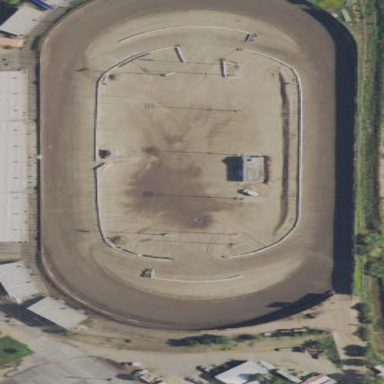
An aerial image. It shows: Dirt raceway for motor sports.